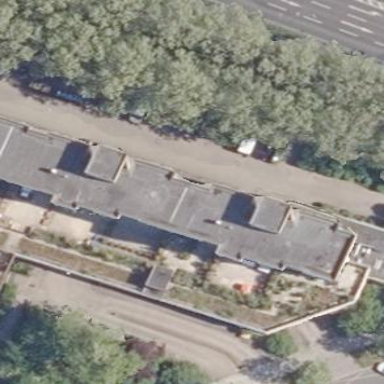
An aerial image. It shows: Apartment building with flat roof.